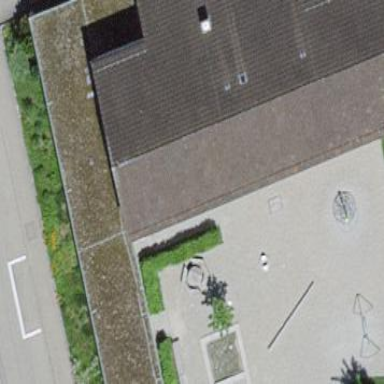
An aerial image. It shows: School building.